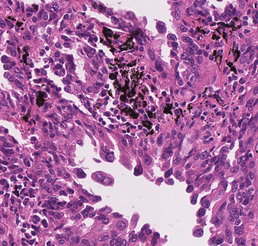
Tumor epithelial tissue: yes
Tumor-associated stroma tissue: yes
Normal tissue: no